Field crop: maize
Growth stage: 2
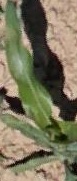
Species: maize